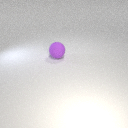
large purple rubber sphere